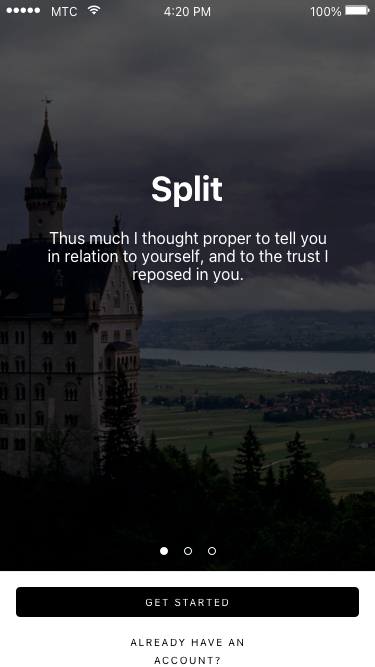
Text in this UI design:
Already have an account?
Thus much I thought proper to tell you in relation to yourself, and to the trust I reposed in you.